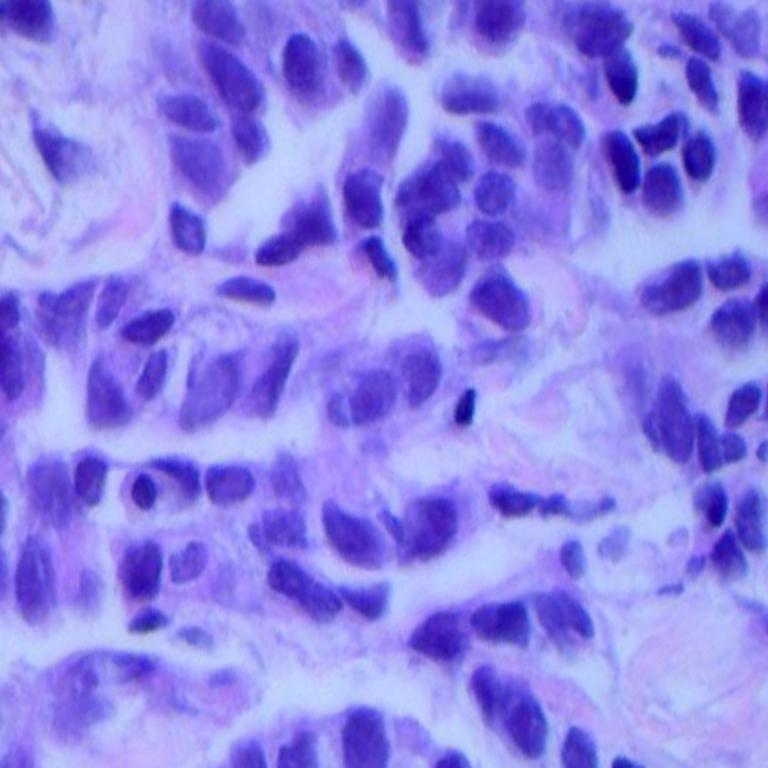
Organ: lung
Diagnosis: adenocarcinomas